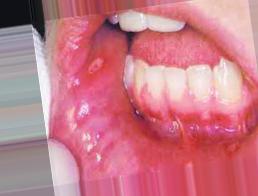
Condition: Mouth Ulcer